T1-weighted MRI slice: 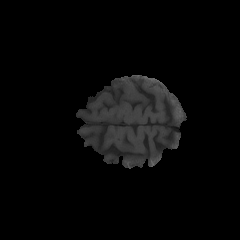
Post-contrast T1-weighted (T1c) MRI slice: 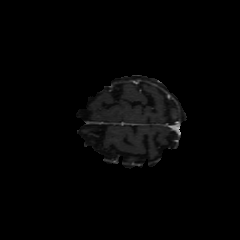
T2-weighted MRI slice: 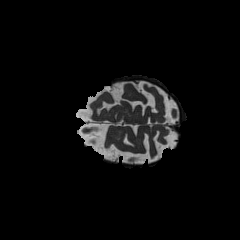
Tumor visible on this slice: no